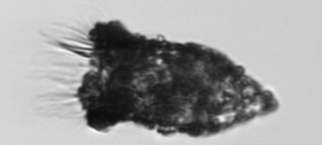
Label: Tintinnopsis